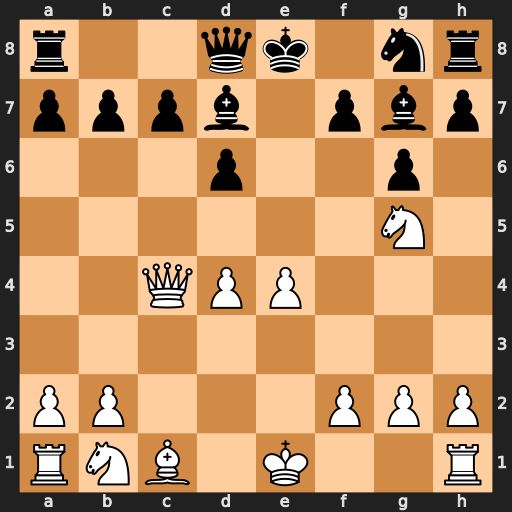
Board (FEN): r2qk1nr/pppb1pbp/3p2p1/6N1/2QPP3/8/PP3PPP/RNB1K2R
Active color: w
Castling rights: KQkq
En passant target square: -
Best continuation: Qxf7#